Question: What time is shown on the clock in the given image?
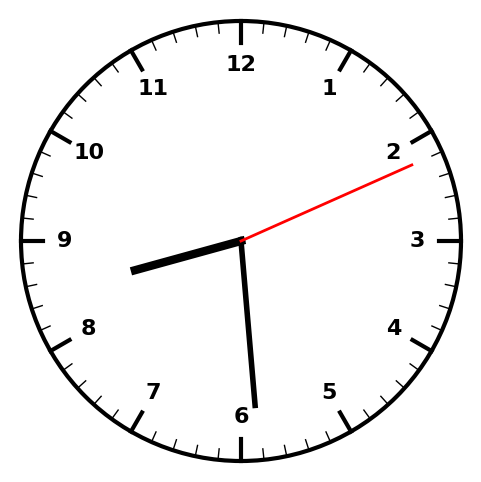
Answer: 08:29:11